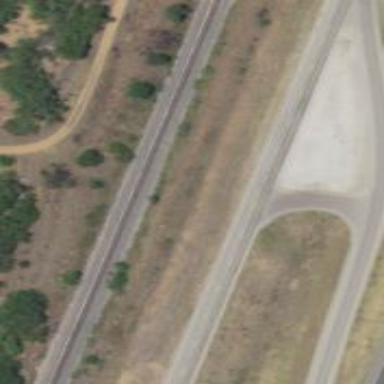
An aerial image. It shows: Tertiary road with asphalt surface.